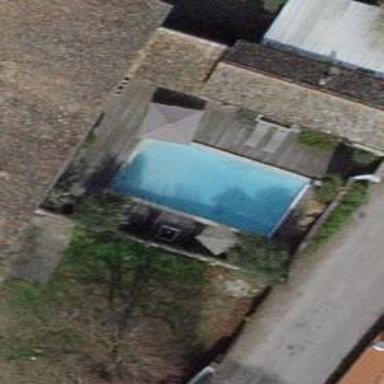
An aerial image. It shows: Swimming pool located in leisure land.